Question: I have a list of integers.
'''
intList = [96, 98, 120, 163, 158, 166, 201, 201, 159, 98, 93, 73, 77, 72]
'''
These numbers represent the grey values of a strip of 14 pixels, I would like to fit a curve to the distribution and save the x location of the vertex.
For the sake of context: I'm really working with a ( larger) lists of lists, each list containing the grey value of a row of pixel from an image. For each row of pixels, I would like to plot a curve to the data and append the x-location of the vertex to a growing list. Each row of pixels will have some noise, but one and only one broad, clear peak of pixel intensity (sample image below)

I have NumPy, SciPy, matplotlib, and pillow, but I don't know very much about the functions found within each. Can anybody point me towards a module or functions that can likely do this?
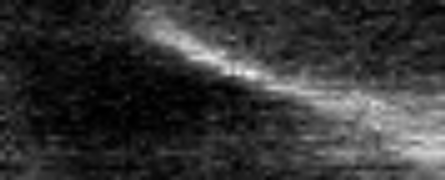
Answer: To fit a polynomial, e.g. quadratic, use 'polyfit':
'''
from pylab import *
x = arange(len(intList))
p = polyfit(x, intList, 2)
a, b, c = p
x0 = -0.5*b/a # x coordinate of vertex
# plot
x = arange(len(intList))
plot(x, intList)
plot(x, polyval(p, x))
axvline(x0, color='r', ls='--')
'''

To fit a more complicated function, e.g. a Gaussian, you can use 'curve_fit':
'''
from scipy.optimize import curve_fit
# define function to fit
ffunc = lambda x, a, x0, s: a*exp(-0.5*(x-x0)**2/s**2)
# fit with initial guess a=100, x0=5, s=2
p, _ = curve_fit(ffunc, x, intList, p0=[100,5,2])
x0 = p[1] # location of the mean
# plot
plot(x, intList)
plot(x, ffunc(x, *p))
axvline(x0, color='r', ls='--')
'''

(Although to fit a Gaussian you're probably better off directly calculating the mean and variance of the distribution.)